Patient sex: M
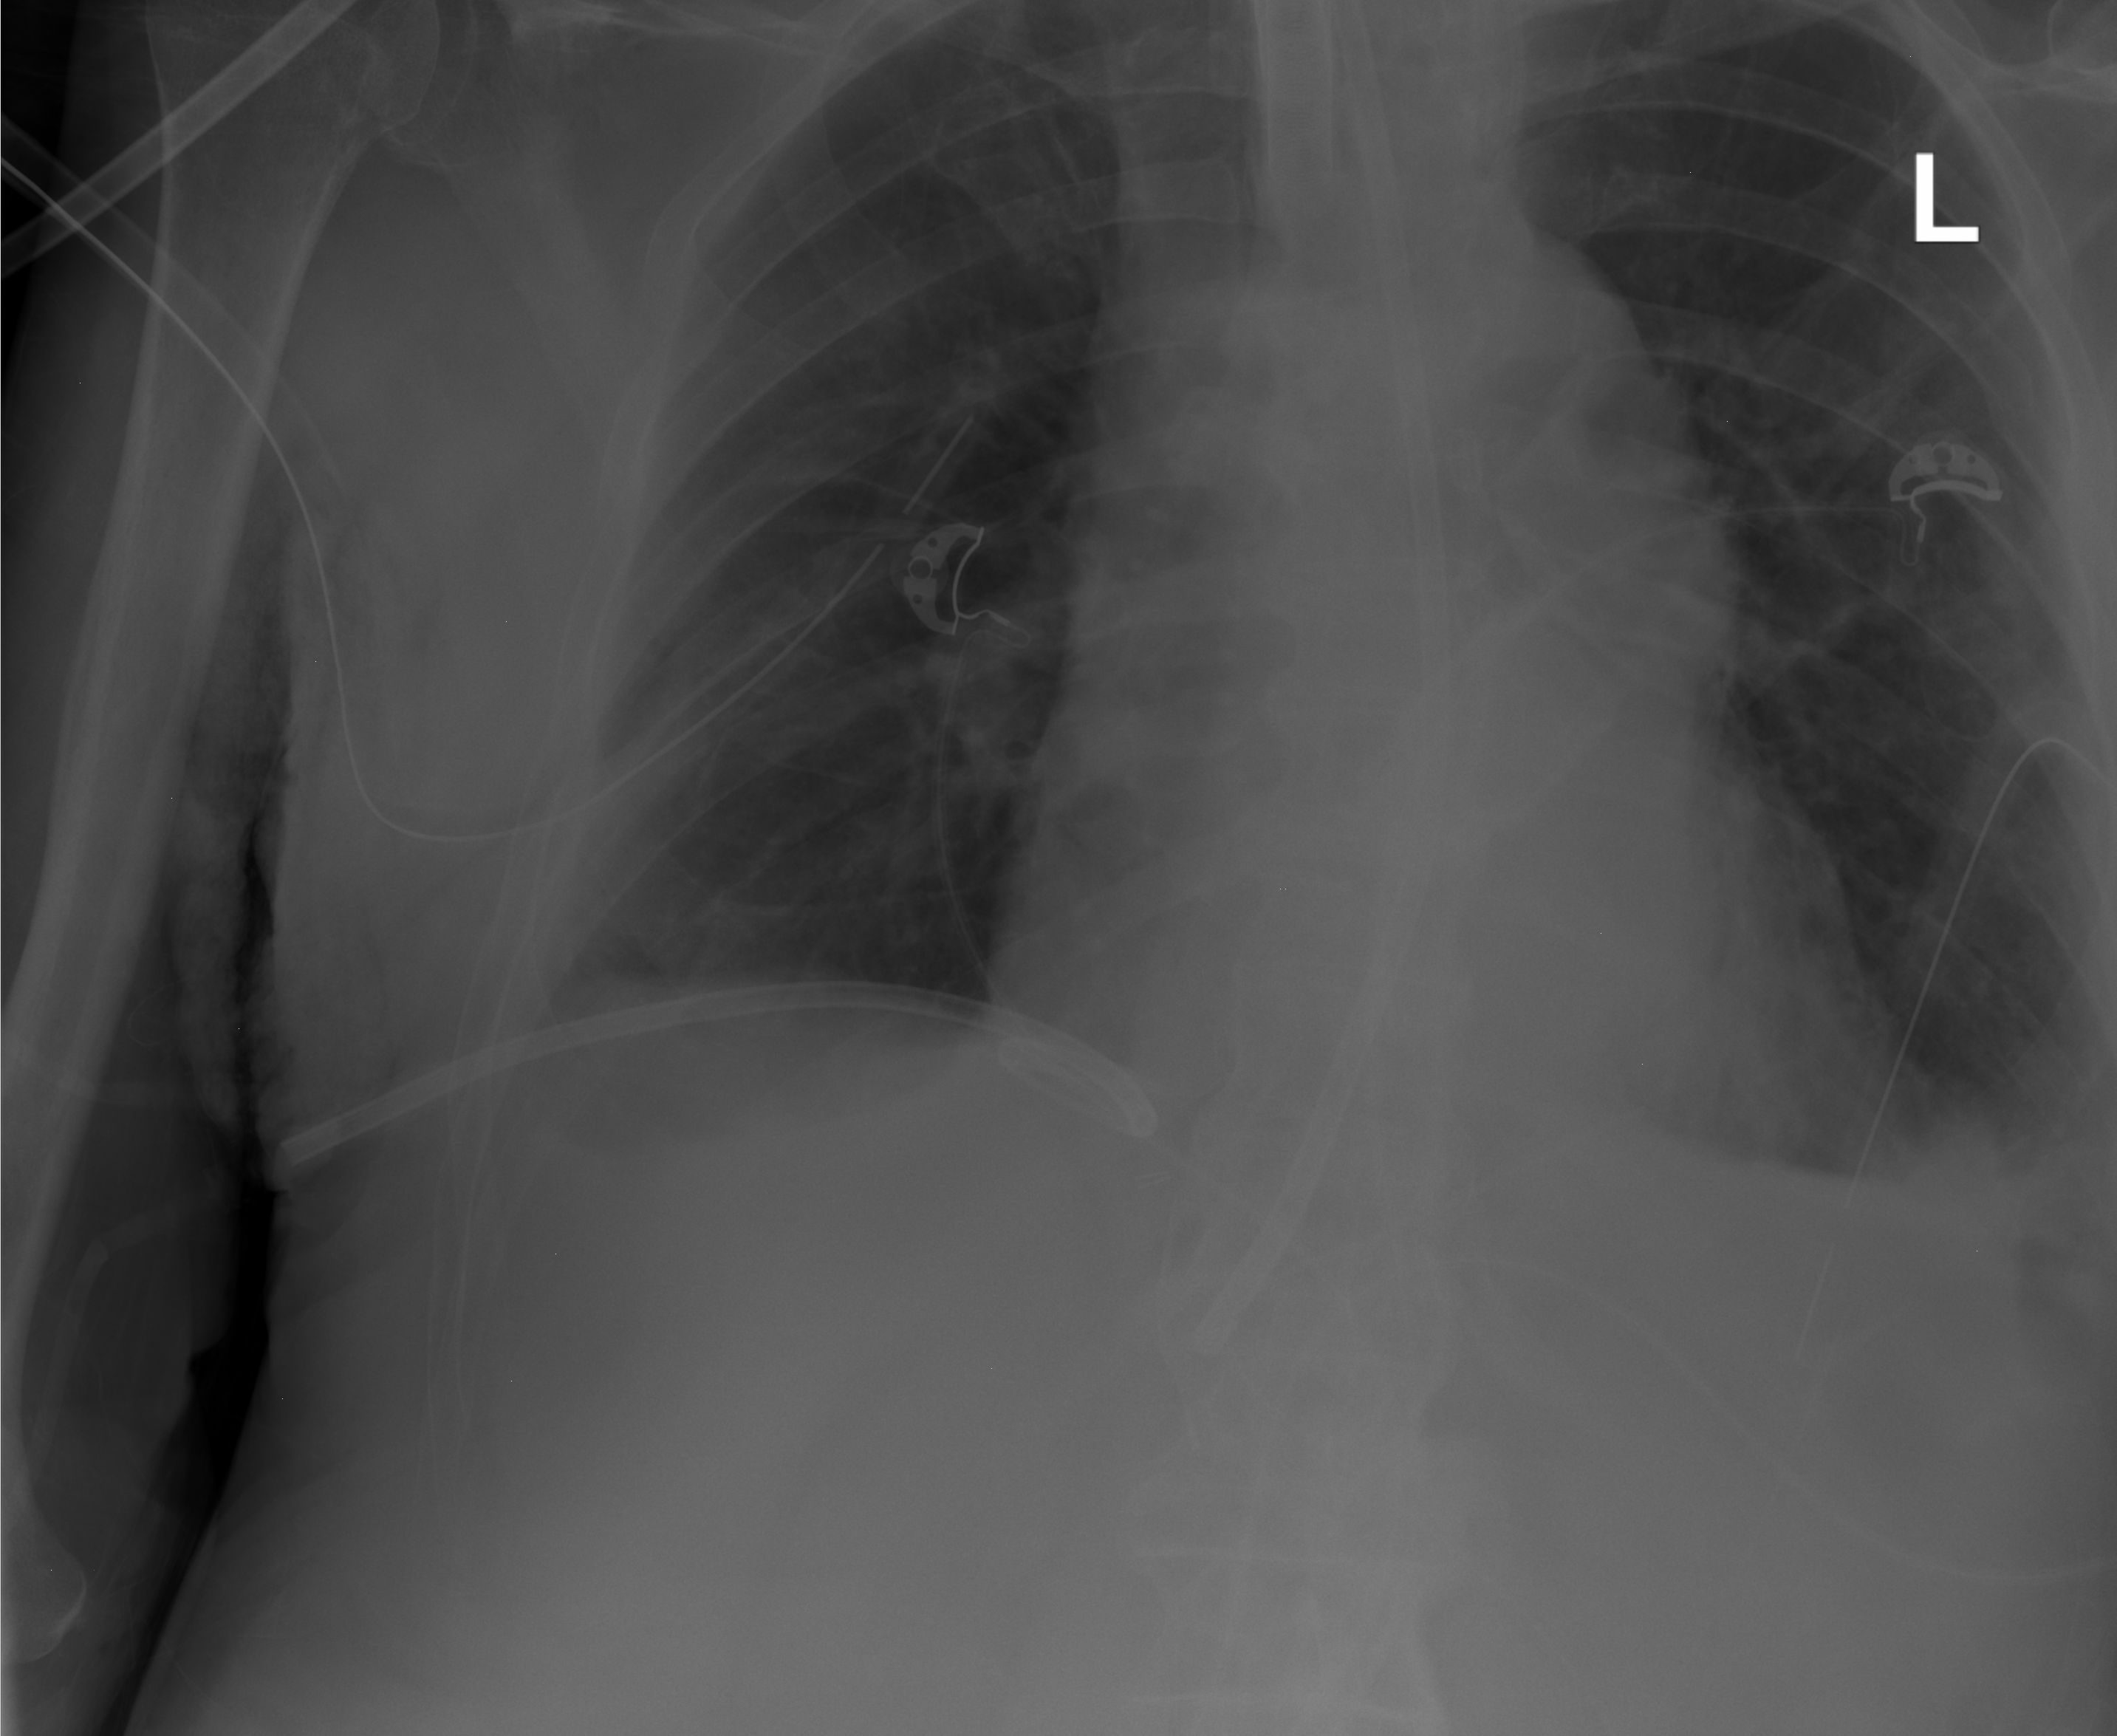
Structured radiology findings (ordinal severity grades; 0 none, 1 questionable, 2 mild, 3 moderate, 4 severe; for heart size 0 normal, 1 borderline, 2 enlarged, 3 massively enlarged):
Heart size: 1
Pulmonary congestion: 0
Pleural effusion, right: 2
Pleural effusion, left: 2
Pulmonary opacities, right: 0
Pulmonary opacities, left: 0
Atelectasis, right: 2
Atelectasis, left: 2